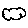
Label: cloud